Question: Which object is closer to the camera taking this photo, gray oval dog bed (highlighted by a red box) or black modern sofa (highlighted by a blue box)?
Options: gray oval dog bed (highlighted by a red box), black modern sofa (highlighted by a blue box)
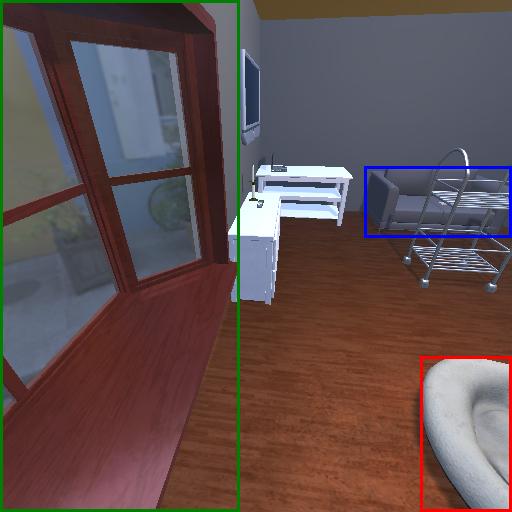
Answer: gray oval dog bed (highlighted by a red box)